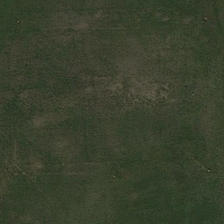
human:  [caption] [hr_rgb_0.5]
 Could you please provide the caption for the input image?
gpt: it is a piece of green meadow .

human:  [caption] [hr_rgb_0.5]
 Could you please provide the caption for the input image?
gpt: it is a piece of green meadow .

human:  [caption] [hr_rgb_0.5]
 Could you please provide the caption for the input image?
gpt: it is a piece of green meadow .

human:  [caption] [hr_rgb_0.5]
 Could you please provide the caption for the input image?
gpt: it is a piece of green meadow .

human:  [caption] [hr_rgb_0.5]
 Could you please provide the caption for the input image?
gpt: it is a piece of green meadow .